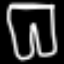
Label: pants